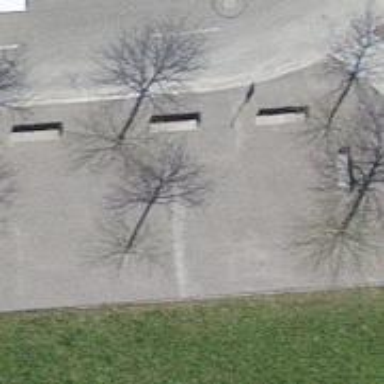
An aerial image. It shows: Bench.